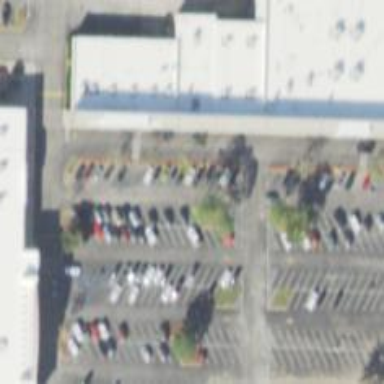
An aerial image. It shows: Parking space.